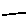
Label: line